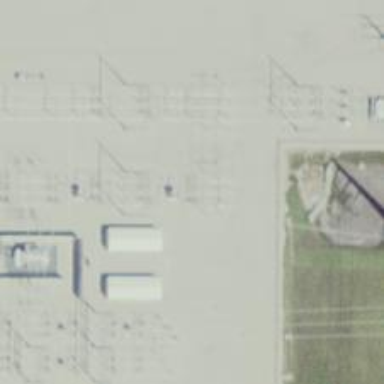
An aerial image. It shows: Switch for power supply.